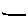
Label: line